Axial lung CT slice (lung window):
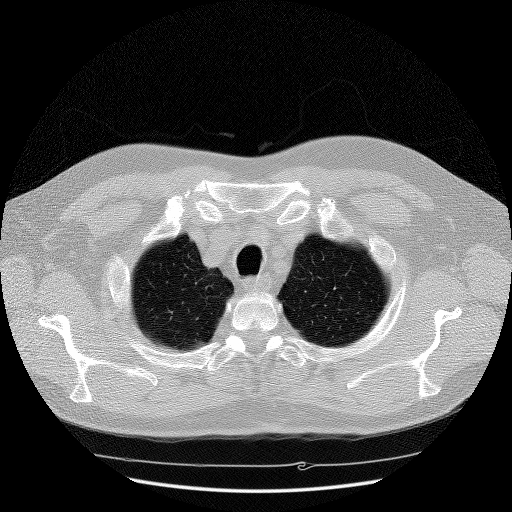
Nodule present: no